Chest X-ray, PA view. Patient: 28 years old, sex M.
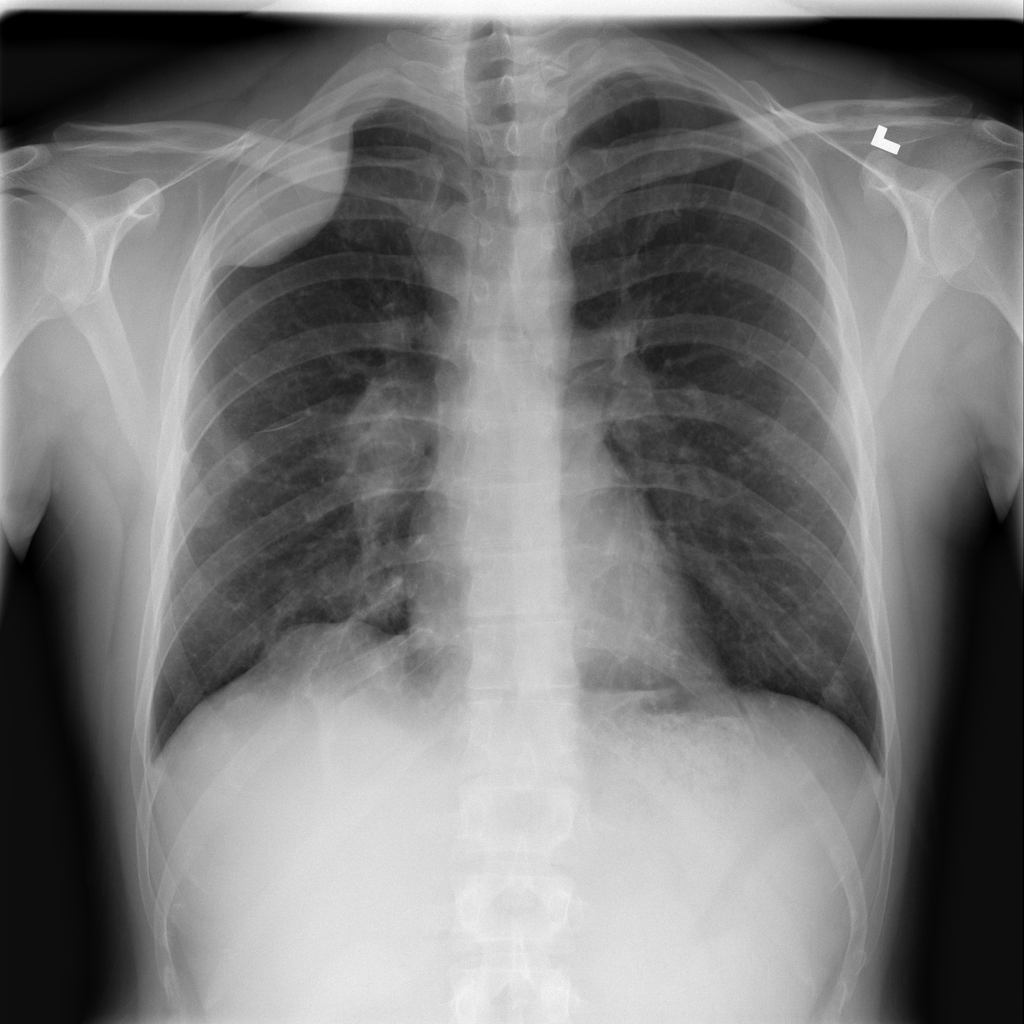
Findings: Mass